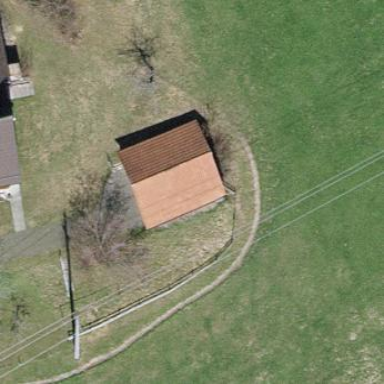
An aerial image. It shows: Garage.